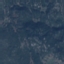
Label: HerbaceousVegetation